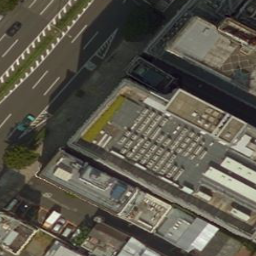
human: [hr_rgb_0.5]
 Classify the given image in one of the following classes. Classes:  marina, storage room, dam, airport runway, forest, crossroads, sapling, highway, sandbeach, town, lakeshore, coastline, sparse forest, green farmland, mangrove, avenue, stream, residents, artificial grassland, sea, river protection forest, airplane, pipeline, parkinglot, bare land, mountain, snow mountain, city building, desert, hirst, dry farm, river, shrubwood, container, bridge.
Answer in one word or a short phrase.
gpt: city building